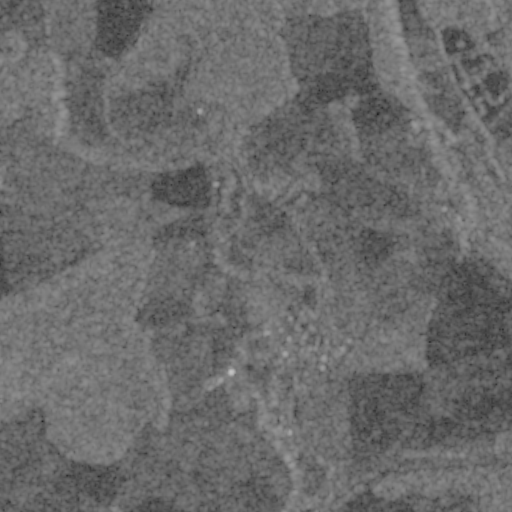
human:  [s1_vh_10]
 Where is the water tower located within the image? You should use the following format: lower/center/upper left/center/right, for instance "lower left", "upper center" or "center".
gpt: The water tower is located in the lower center of the image.
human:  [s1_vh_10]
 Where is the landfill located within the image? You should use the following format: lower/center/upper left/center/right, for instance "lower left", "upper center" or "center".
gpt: There is no landfill in the image.

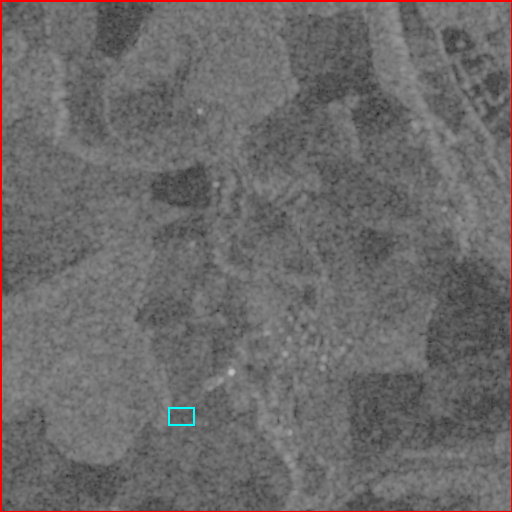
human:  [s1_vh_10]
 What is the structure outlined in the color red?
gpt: The structure outlined in red is a crop field.
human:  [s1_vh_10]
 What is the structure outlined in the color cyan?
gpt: The structure outlined in cyan is a park.
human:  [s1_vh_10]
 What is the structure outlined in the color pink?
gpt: There is no pink outline.